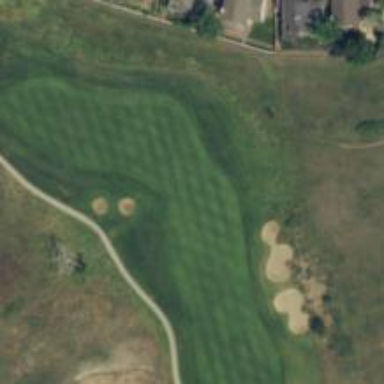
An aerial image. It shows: View of golf hole.